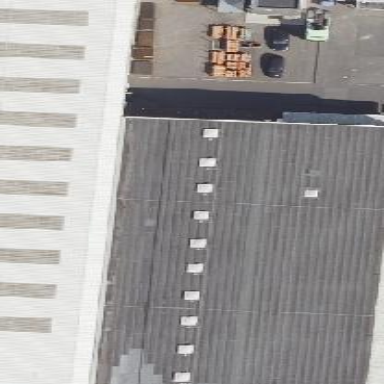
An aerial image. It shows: Part of the building is designated for commercial use.